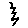
Label: zigzag